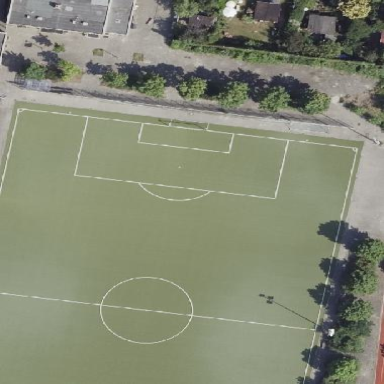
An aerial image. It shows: Sports center with facilities for soccer and athletics.